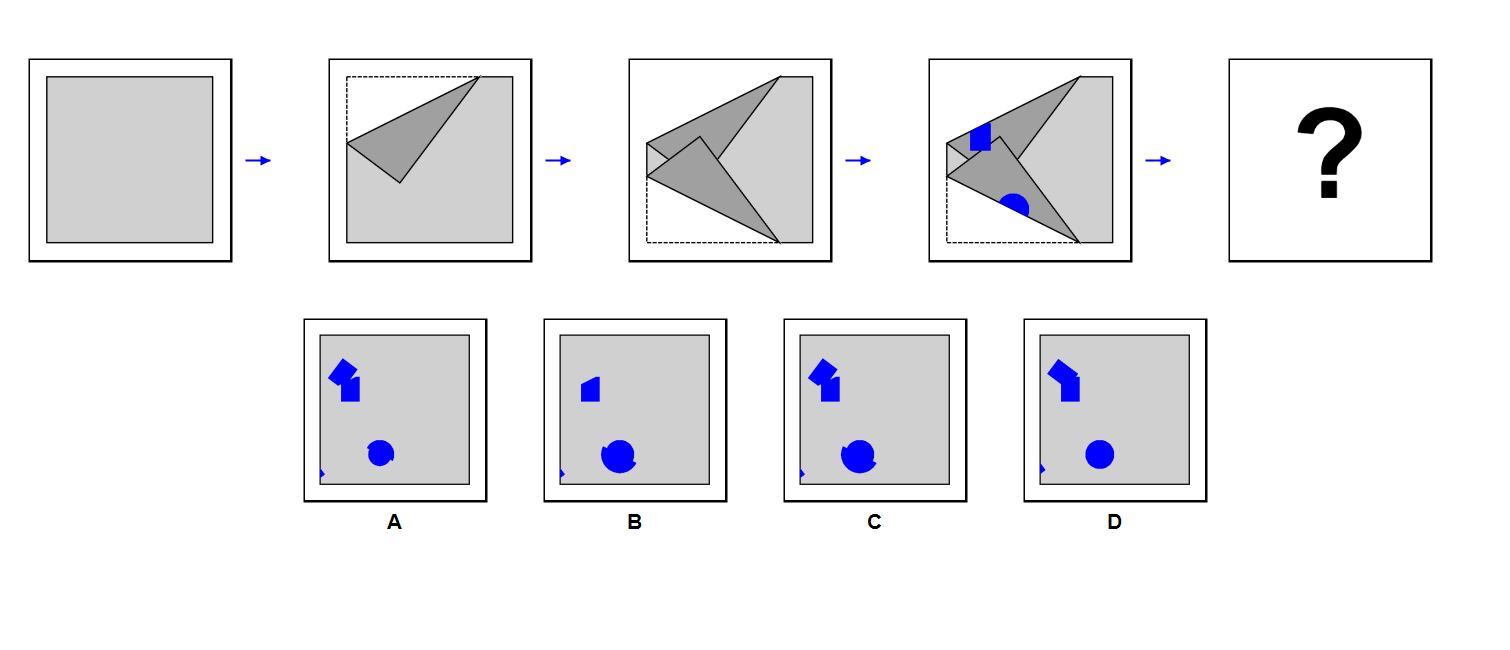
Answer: D